Question: I'm looking for a classic jQuery's 'slideDown'-like, but I can't find a solution that suits the layout I need:

When a red corner gets clicked, I need the corresponding orange box to appear in a 'slideDown'. The red corner must slides down too with the orange box, just as if it were not fastened to the yellow box, but rather with the orange one. Thus, where the red corner initially was, the background gets actually orange as well, to emphasize the effect. Of course, when a red corner gets re-clicked, the orange box must slides up, and the red corner fits its original location back ('toggle'-like).
I tried some tricks using 'z-index', 'overflow:hidden', etc., but I have to admit that I'm totally stuck with this CSS technical challenge...
Here is a <URL>
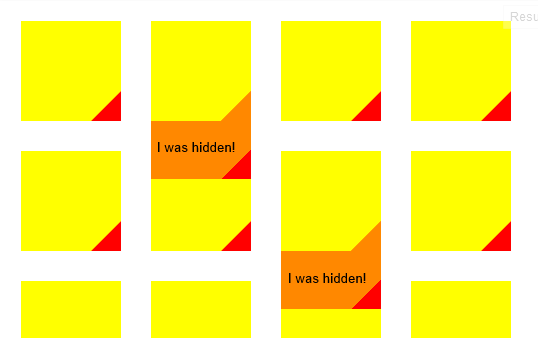
Answer: Add a wrapper for the bottom section of the box that contains the toggle and the message, set the height of the wrapper to the height of the toggle, then position the message below that out of view. Then, add another div to be the orange triangle to the li so that it will be behind the red triangle and message box. Finally, on click, simply animate toggle the height and bottom position of the wrapper.
html:
'''
<ul>
<li><div class="triangle"></div><div class="pop"><div class="toggle"></div><div class="orange">Hello World!</div></div></li>
...
'''
javascript:
'''
$('.toggle').click(function() {
$parent = $(this).parent();
if ($parent.data("flag")) {
$parent.data("flag",false);
$parent.animate({height:"30px",bottom:"0"});
}
else {
$parent.data("flag",true);
$parent.animate({height:"90px",bottom:"-60px"});
}
});
'''
css:
'''
.pop {
width: 100px;
height: 30px;
position: absolute;
bottom: 0;
overflow: hidden;
z-index: 99;
}
.toggle {
position: absolute;
width: 0px;
height: 0px;
border-style: solid;
border-width: 0 0 30px 30px;
border-color: transparent transparent red transparent;
bottom: 0;
right: 0;
cursor: pointer;
z-index: 99;
}
.triangle {
position: absolute;
width: 0px;
height: 0px;
border-style: solid;
border-width: 0 0 30px 30px;
border-color: transparent transparent orange transparent;
bottom: 0;
right: 0;
cursor: pointer;
z-index: 99;
}
.orange {
position: absolute;
top: 30px;
left: 0;
right: 0;
bottom: 0;
background-color: orange;
}
'''
Fiddle: <URL>